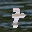
Label: 7